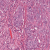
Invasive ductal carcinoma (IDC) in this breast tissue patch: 1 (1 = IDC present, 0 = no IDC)